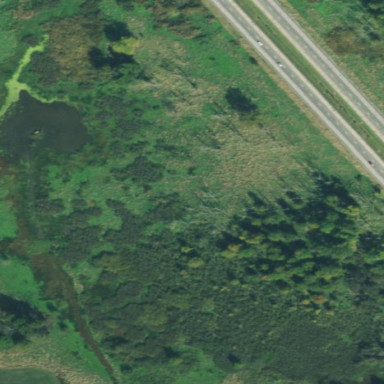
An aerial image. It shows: Swampy wetland area.